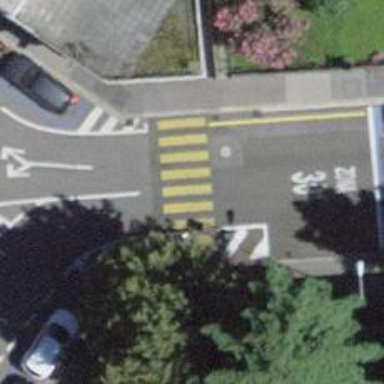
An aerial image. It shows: Uncontrolled zebra crossing with zebra markings.